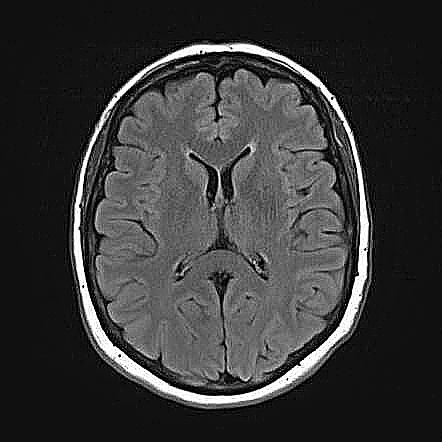
Label: notumor